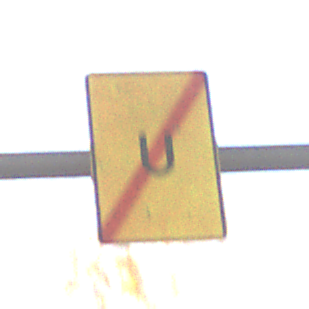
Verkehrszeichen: EndeUmleitung
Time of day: SunriseSunset
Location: Roofed (Suburban)
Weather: Clear
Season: NotSpecified
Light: Natural